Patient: sex M, age 53
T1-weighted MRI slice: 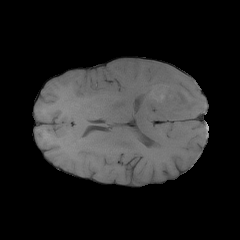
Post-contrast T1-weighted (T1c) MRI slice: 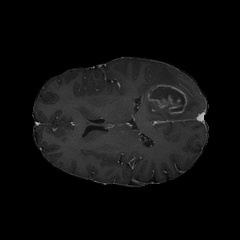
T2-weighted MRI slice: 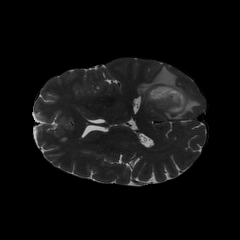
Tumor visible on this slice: yes
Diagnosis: Glioblastoma, IDH-wildtype
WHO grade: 4